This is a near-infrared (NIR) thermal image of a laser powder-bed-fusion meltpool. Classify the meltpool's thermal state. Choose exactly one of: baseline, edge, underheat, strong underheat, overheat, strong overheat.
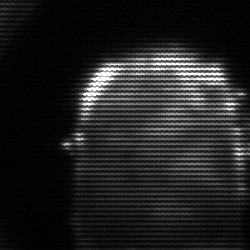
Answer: baseline